Question: I am currently in the process of putting together a site for a workout log. Right now, I am creating the page that team admins will use to manage the players on their team. To give you a visual of how the member management bar looks, I am attaching the following photo:

After some PHP, the HTML rendered is as follows:
'''
<div class="row">
<div class="col-md-offset-1 col-md-3">
<div class="panel panel-default">
<div class="panel-heading">
<h3 class="panel-title">Members</h3>
</div>
<div class="panel-body">
<div class="table-responsive">
<table class="table table-hover table-condensed" id="table1">
<tr style="vertical-align: middle;">
<td style="text-align: left;">Matthew Gross</td>
<td style="text-align: right;"><a href="#"><span class="glyphicon glyphicon-envelope"></span></a>&emsp;<a href="#"><span class="glyphicon glyphicon-ban-circle del-member" member="1"></span></a>&emsp;<a href="#"><span class="glyphicon glyphicon-user admin-member" member="1"></span></a></td>
</tr>
<tr style="vertical-align: middle;">
<td style="text-align: left;">Nud Nud</td>
<td style="text-align: right;"><a href="#"><span class="glyphicon glyphicon-envelope"></span></a>&emsp;<a href="#"><span class="glyphicon glyphicon-ban-circle del-member" member="3"></span></a>&emsp;<a href="#"><span class="glyphicon glyphicon-user n-admin-member" member="3"></span></a></td>
</tr>
</table>
</div>
</div>
</div>
</div>
</div>
'''
Additionally, I have some JQuery and AJAX scripts to handle clicking the icons. In the case of my bug, I am only focusing on the user-icon, which is handled with my AJAX and JQuery, as follows:
'''
// AJAX Handler
function sendAjax(req, body)
{
// Get group data via AJAX to PHP request
if (window.XMLHttpRequest) {
// code for IE7+, Firefox, Chrome, Opera, Safari
xmlhttp=new XMLHttpRequest();
}
else {
// code for IE6, IE5
xmlhttp=new ActiveXObject("Microsoft.XMLHTTP");
}
xmlhttp.onreadystatechange=function() {
if (xmlhttp.readyState==4 && xmlhttp.status==200) {
console.log(xmlhttp.responseText);
}
}
xmlhttp.open("POST","manage.php",true);
xmlhttp.setRequestHeader("Content-type","application/x-www-form-urlencoded");
xmlhttp.send("req="+req+"&body="+body);
}
// Admin Management
$(document).ready(function(e) {
$('.admin-member').click(function(e) {
var m_id = $(this).attr('member');
$(this).toggleClass('admin-member n-admin-member');
sendAjax("r-ad", m_id);
});
});
$(document).ready(function(e) {
$('.n-admin-member').click(function(e) {
var m_id = $(this).attr('member');
$(this).toggleClass('n-admin-member admin-member');
sendAjax("a-ad", m_id);
});
});
'''
For both users, when I first click the user icon, the AJAX successfully runs and their admin bit in the database is changed. In terms of CSS, as you will note in the JQuery code, the class is correctly changed from 'n-admin-member' to 'admin-member' or vice-versa. On the UI side, this looks like it works 100%. However, if I click on the user icon again in order to change the admin status back, the AJAX is still performing the previous query.
1. Nud Nud is not an admin (thus his user icon is black).
2. Nud Nud's icon is clicked.
3. JQuery calls the $('.n-admin-member').click(function(e) function.
4. Nud Nud is now an admin, and his class has toggled from n-admin-member to admin-member (his icon is now green).
5. Nud Nud's icon is clicked again.
6. JQuery should call the $('.admin-member').click(function(e) function, due to Nud Nud's span's change of class to admin-member.
7. INSTEAD the $('.n-admin-member').click(function(e) function is called again.
I suspect this is because the JQuery is somehow not recognizing the change in class that was made when the user icon was clicked the first time (and thus it's still running the make admin function, rather than the un-make admin function). Using dev tools, I was able to confirm the class change, but I still think that this change is somehow not being registered in JQuery.
I appreciate any and all insight that you may have! I am sure that this is an easy JQuery fix, but it is escaping me at the moment. Thanks! :)
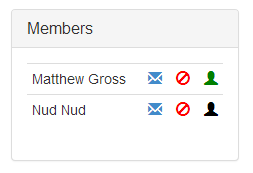
Answer: You need to use <URL> to resolve this issue, in this case:
'''
$(document).ready(function(e) {
$('#table1').on('click', '.admin-member', function(e) {
var m_id = $(this).attr('member');
$(this).toggleClass('admin-member n-admin-member');
sendAjax("r-ad", m_id);
});
$('#table1').on('click', '.n-admin-member', function(e) {
var m_id = $(this).attr('member');
$(this).toggleClass('n-admin-member admin-member');
sendAjax("a-ad", m_id);
});
});
'''
As the element with that class doesn't originally exist.